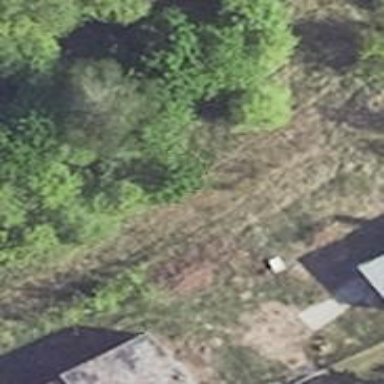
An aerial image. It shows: Abandoned railway.